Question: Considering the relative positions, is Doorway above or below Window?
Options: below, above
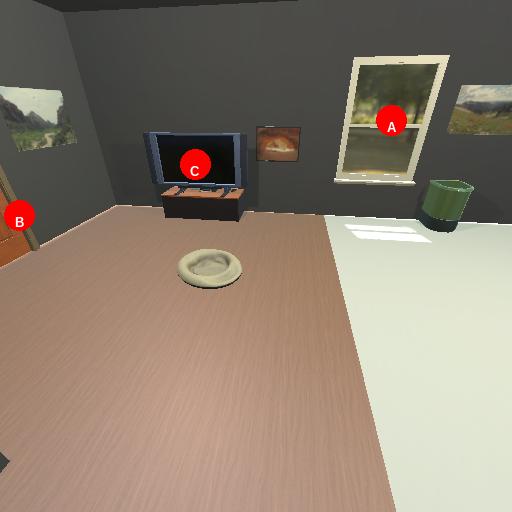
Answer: below